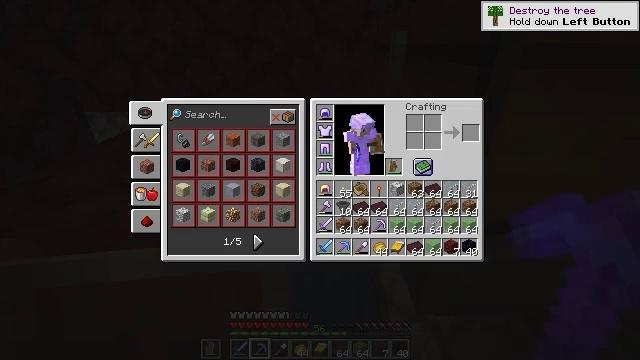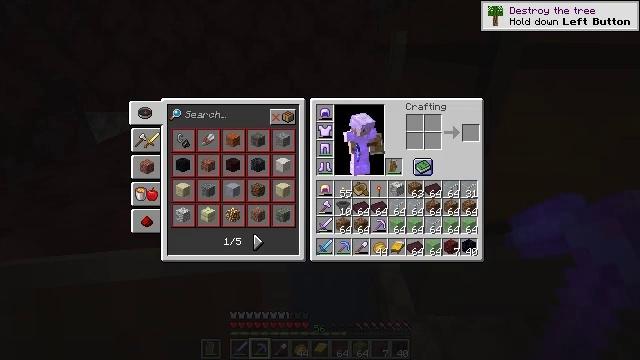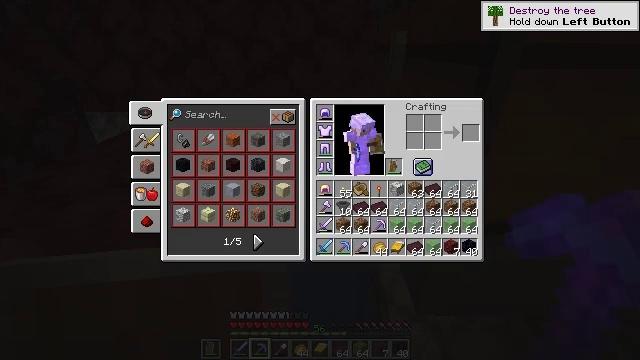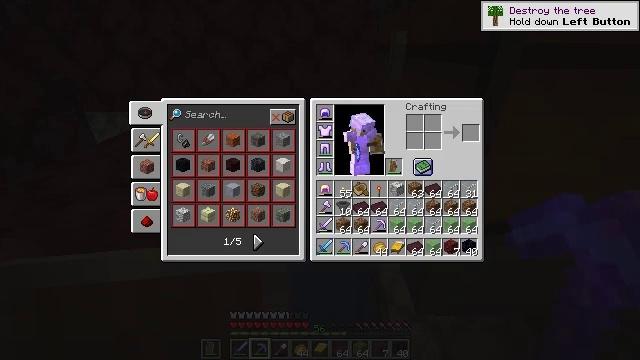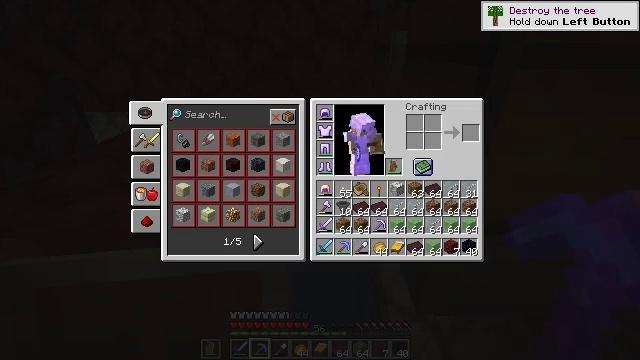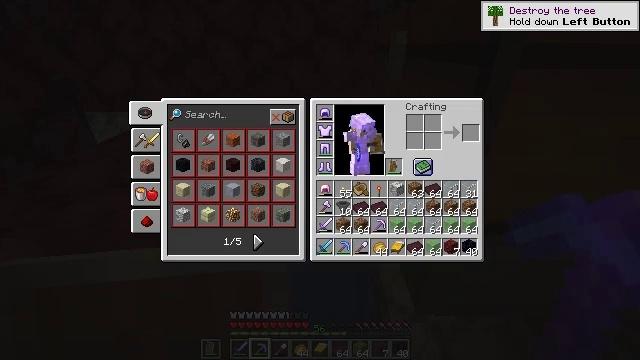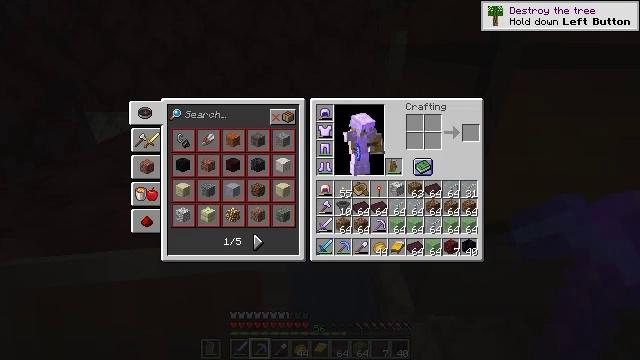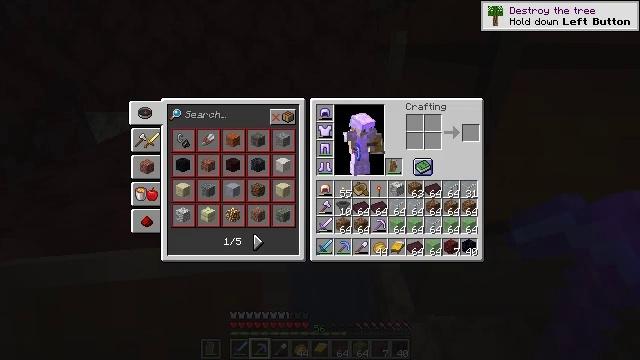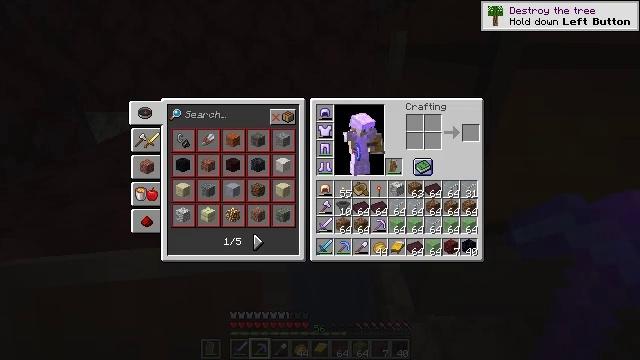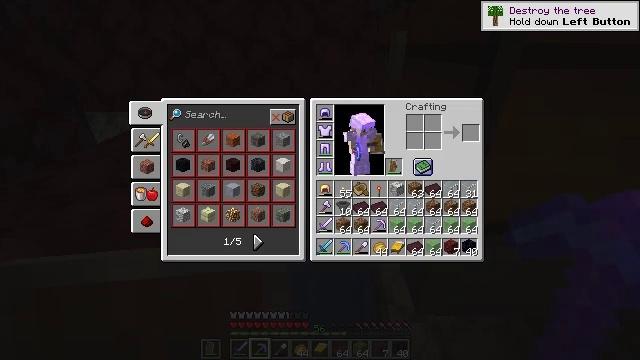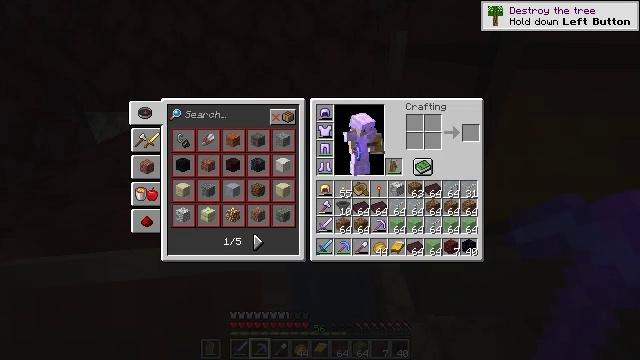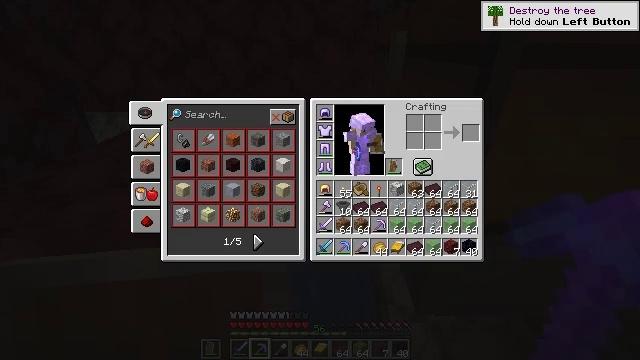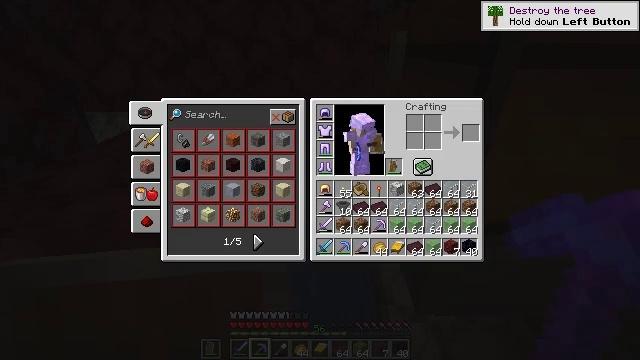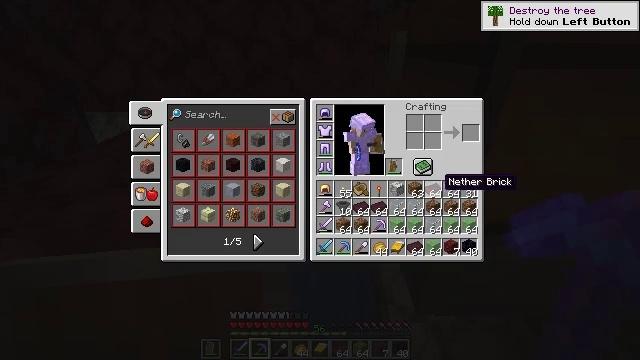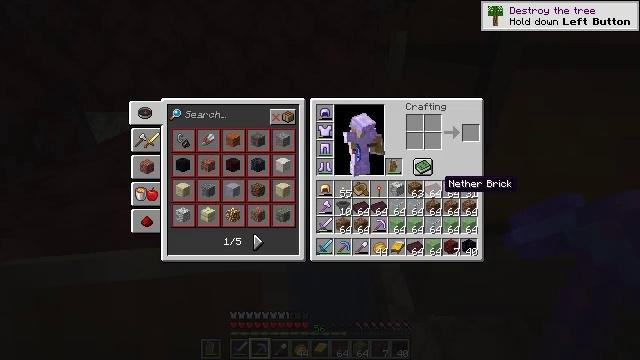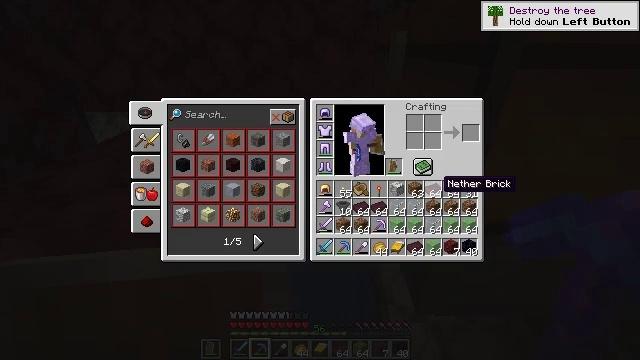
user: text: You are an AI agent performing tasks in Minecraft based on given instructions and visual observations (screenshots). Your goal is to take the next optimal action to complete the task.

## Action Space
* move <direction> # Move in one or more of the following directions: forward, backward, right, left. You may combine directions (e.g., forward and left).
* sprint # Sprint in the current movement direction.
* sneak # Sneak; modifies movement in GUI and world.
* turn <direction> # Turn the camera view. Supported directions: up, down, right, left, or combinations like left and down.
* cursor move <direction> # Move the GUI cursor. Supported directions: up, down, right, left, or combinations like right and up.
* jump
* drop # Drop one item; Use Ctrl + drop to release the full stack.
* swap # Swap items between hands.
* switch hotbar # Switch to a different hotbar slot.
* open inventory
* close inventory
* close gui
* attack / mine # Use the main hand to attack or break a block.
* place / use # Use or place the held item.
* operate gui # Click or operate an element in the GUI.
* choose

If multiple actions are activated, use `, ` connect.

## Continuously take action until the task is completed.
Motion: motion action
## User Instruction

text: Remove a nether brick from the inventory.
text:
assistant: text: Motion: no_op
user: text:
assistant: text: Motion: no_op
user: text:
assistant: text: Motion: no_op
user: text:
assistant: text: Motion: no_op
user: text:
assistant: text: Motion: no_op
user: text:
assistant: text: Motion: sprint
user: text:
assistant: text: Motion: sprint
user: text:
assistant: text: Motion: sprint
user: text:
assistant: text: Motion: sprint
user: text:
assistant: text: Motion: sprint
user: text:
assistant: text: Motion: sprint
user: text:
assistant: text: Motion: sprint
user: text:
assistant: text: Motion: sprint, cursor move down
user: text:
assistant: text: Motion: sprint
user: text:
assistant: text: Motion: sprint
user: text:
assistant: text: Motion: sprint
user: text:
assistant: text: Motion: sprint
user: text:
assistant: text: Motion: sprint
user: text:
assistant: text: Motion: sprint
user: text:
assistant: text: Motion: sprint, drop
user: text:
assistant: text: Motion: sprint, drop
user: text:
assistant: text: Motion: sprint
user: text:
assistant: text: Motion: sprint
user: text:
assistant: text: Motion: sprint
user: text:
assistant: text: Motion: sprint
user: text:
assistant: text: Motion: sprint
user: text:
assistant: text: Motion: sprint
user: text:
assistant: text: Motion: sprint
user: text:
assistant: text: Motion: sprint
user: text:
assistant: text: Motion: sprint